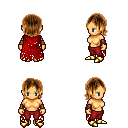
a pixel art fantasy rpg character, female body template, human, tanned skin, red tattered cape, red pants, brown long bangs hairstyle, leather bracers, gold boots, four views (front, back, left, right), 2x2 character sprite sheet, small pixel art, hard edges, no anti-aliasing